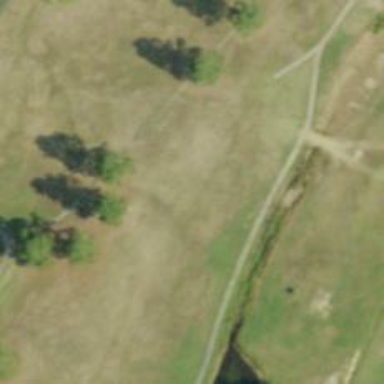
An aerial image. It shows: Golf course.